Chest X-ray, AP view. Patient: 21 years old, sex M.
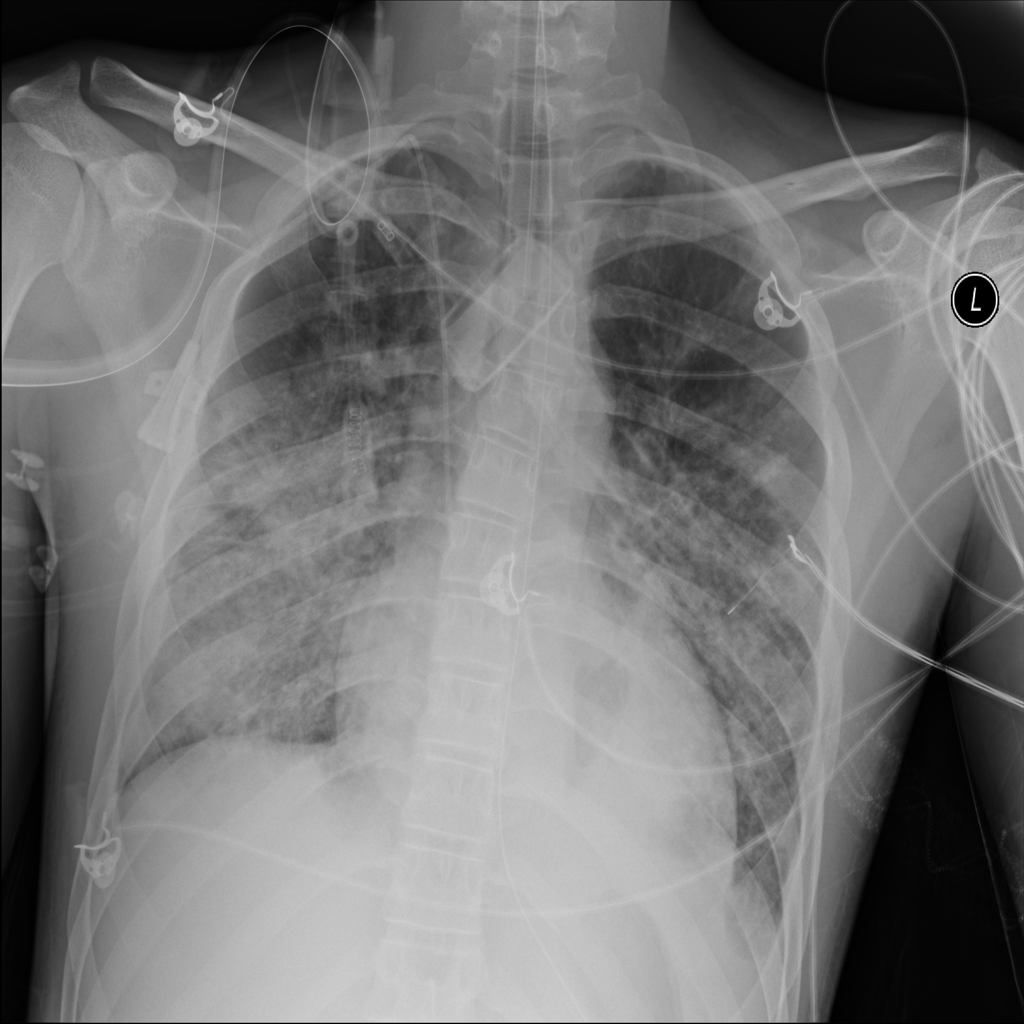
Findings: Infiltration